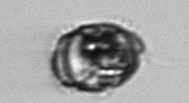
Label: Proterythropsis